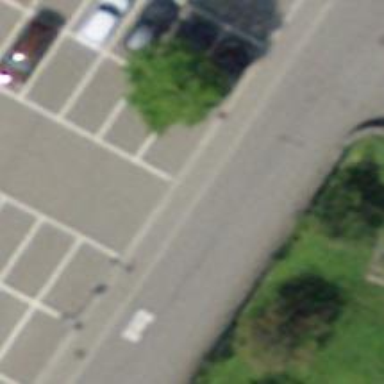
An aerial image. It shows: Asphalt parking aisle designated as service road.